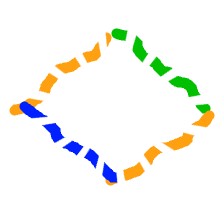
Shape: rhombus